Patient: sex M, age 48
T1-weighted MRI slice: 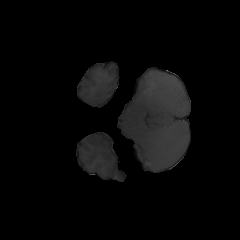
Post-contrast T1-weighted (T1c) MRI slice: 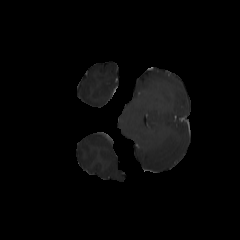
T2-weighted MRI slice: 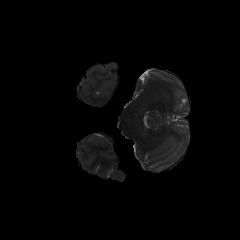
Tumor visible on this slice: no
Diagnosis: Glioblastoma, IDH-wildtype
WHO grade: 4